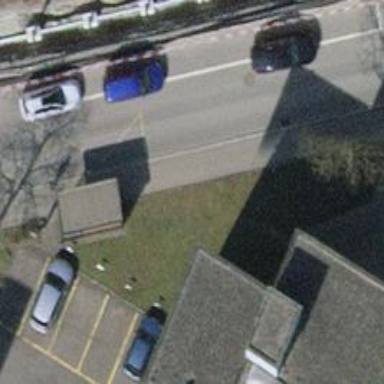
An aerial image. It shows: Bus stop with sheltered platform for public transport.